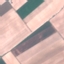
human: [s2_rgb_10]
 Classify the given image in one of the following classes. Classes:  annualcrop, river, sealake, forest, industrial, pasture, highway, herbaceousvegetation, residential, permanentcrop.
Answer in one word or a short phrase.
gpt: AnnualCrop